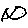
Label: fish